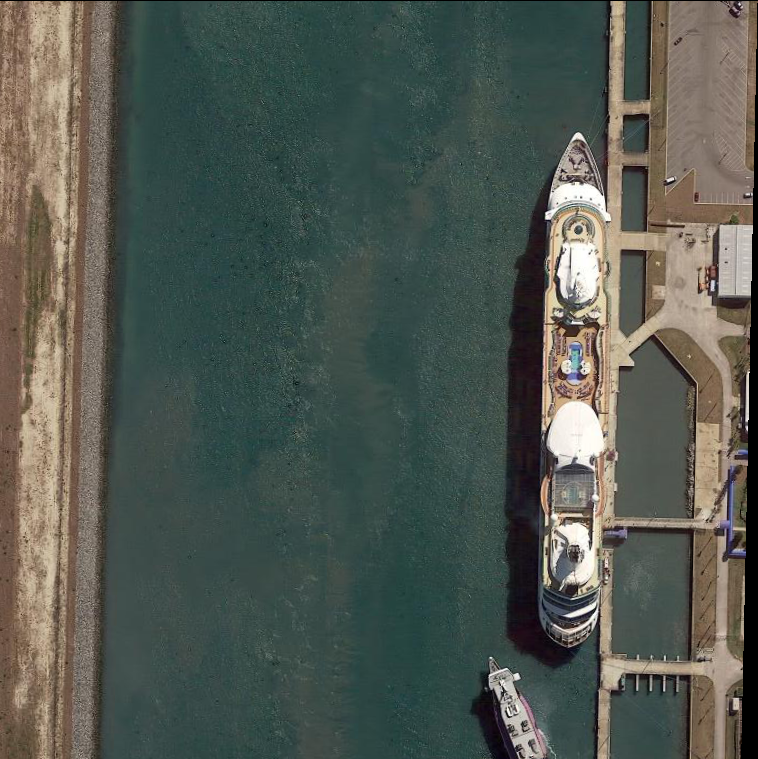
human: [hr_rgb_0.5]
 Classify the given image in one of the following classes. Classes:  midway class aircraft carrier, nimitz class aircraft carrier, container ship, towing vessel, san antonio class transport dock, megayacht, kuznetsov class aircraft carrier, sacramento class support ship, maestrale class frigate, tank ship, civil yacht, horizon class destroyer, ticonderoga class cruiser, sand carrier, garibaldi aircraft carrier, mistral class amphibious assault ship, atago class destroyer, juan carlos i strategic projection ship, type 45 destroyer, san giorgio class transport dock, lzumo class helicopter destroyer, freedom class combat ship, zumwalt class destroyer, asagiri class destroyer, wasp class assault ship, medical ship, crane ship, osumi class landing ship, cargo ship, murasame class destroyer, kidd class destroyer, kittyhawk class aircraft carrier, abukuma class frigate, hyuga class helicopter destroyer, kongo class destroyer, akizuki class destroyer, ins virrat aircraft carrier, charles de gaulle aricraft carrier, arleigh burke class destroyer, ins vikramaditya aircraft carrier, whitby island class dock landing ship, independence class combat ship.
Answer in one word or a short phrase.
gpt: Megayacht